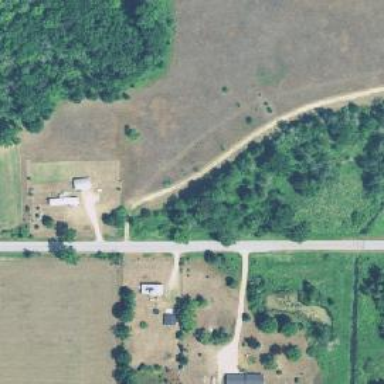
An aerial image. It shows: Driveway leading to service road.